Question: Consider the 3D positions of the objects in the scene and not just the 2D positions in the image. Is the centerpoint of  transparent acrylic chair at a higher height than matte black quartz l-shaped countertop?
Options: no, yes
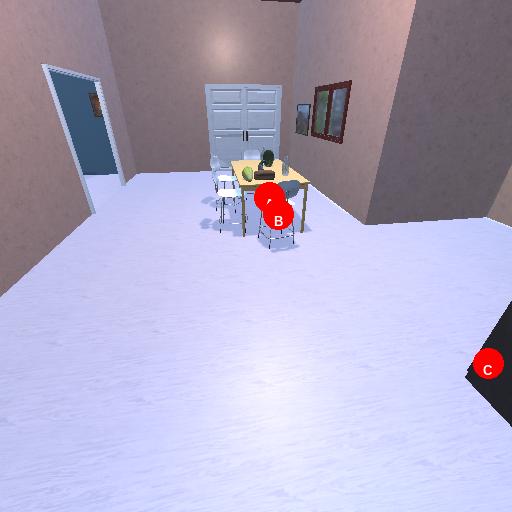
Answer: no